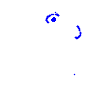
Particle: electron